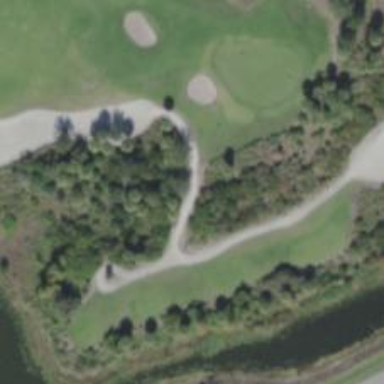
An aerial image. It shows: Service road designated as golf cart path.